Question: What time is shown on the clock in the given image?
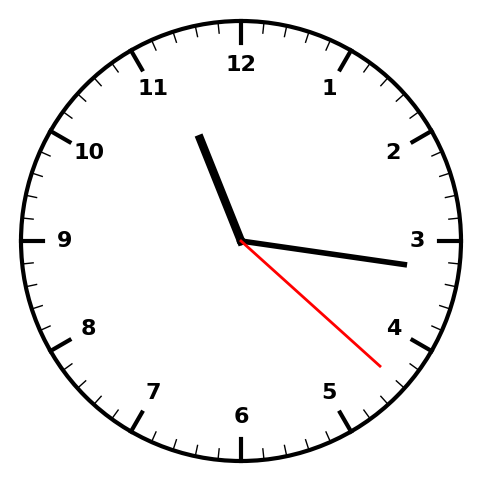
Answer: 11:16:22